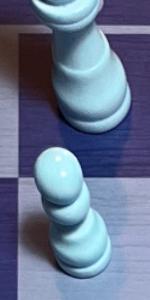
Label: Pawn_White